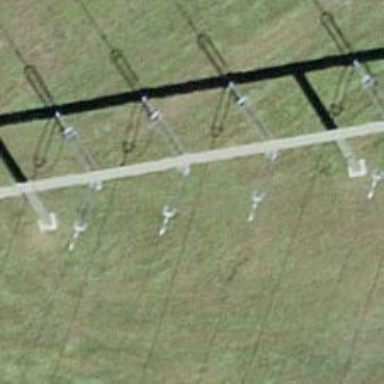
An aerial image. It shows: Insulator used in power equipment.